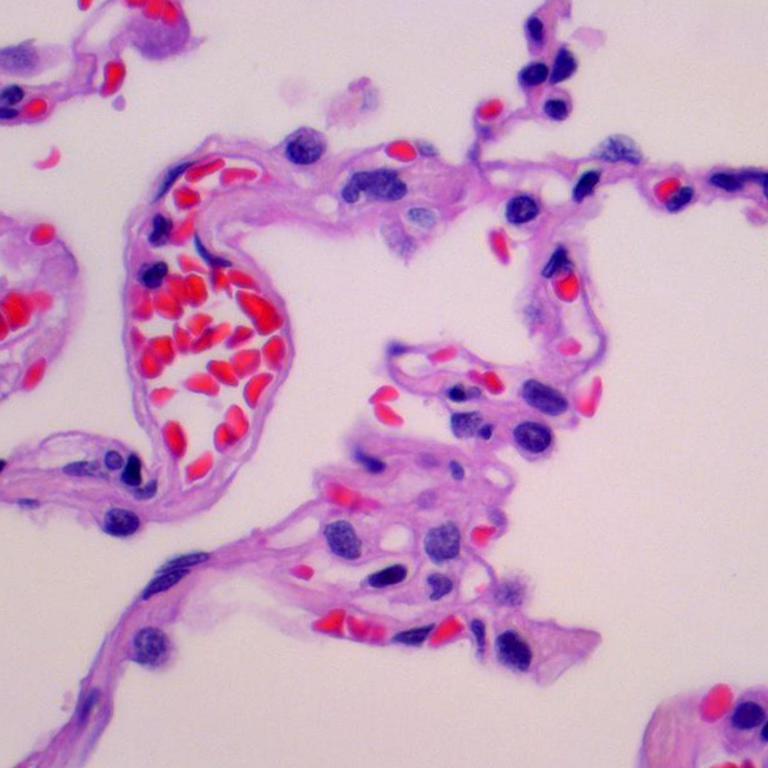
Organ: lung
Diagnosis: benign